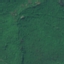
Land use / land cover class: Forest